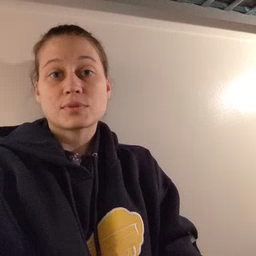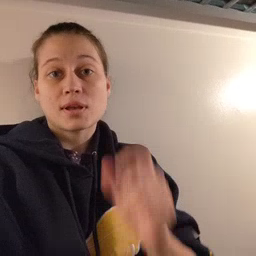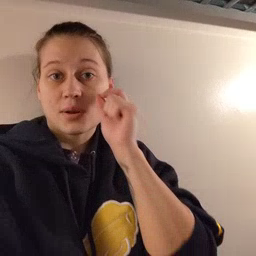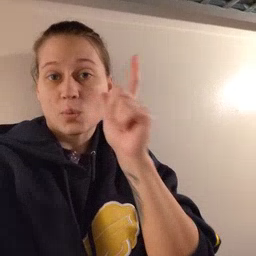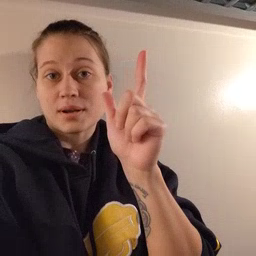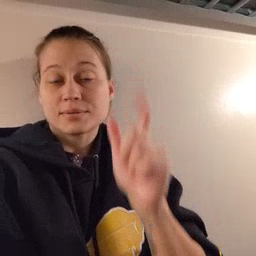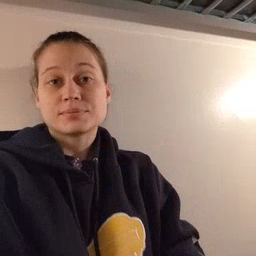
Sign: awake